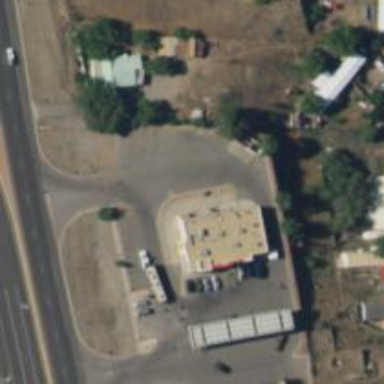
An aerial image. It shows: Convenience shop.